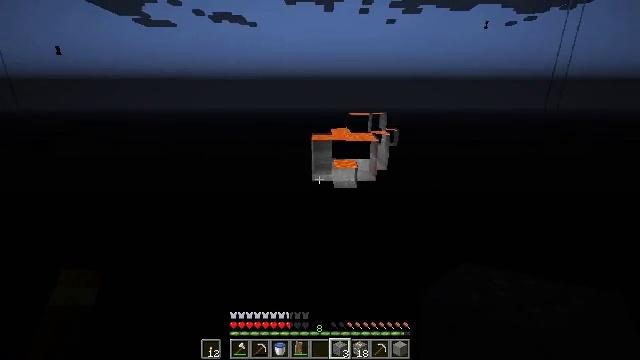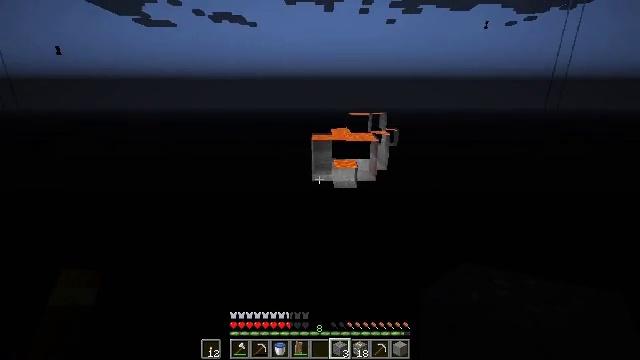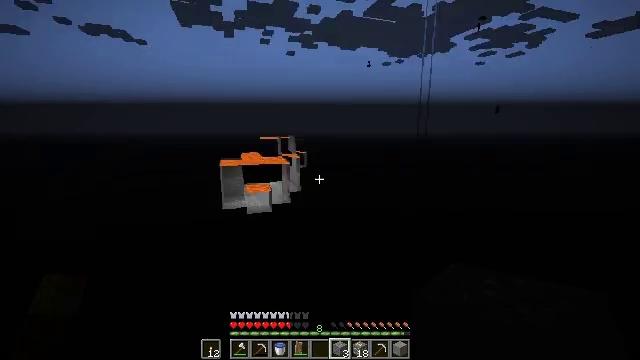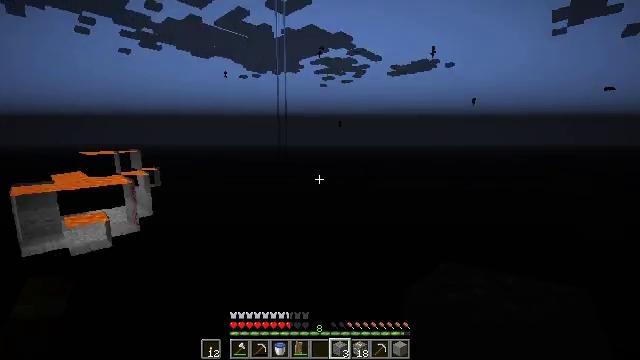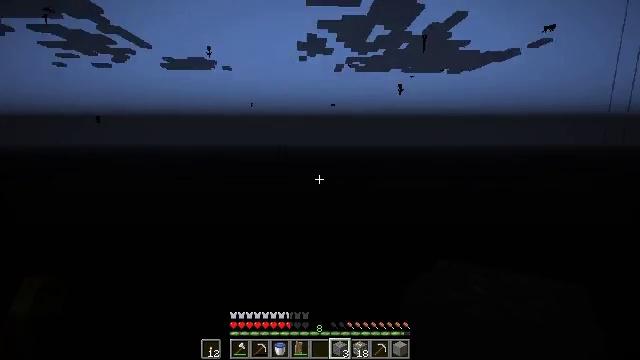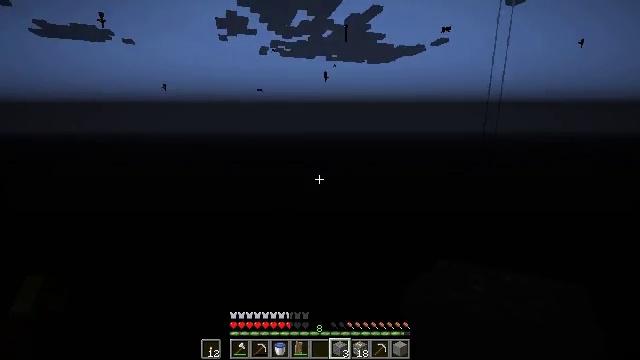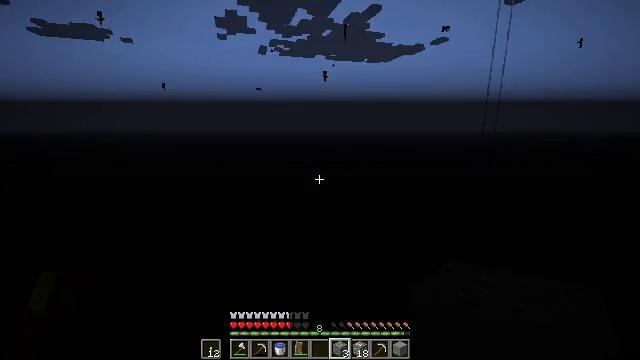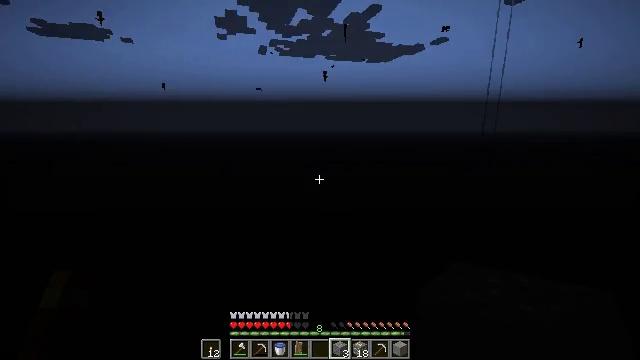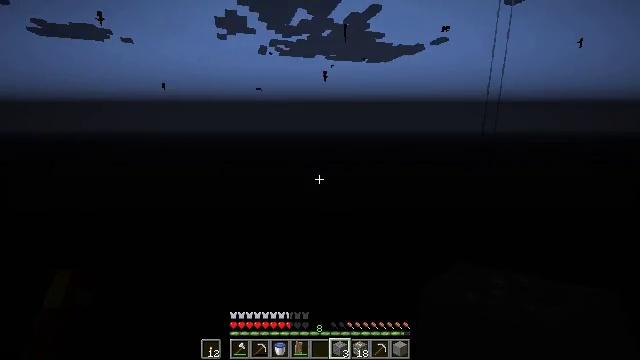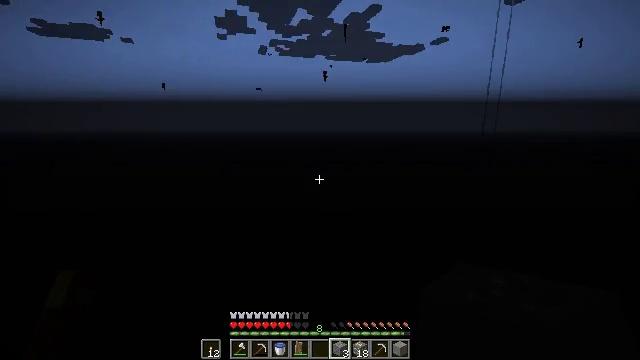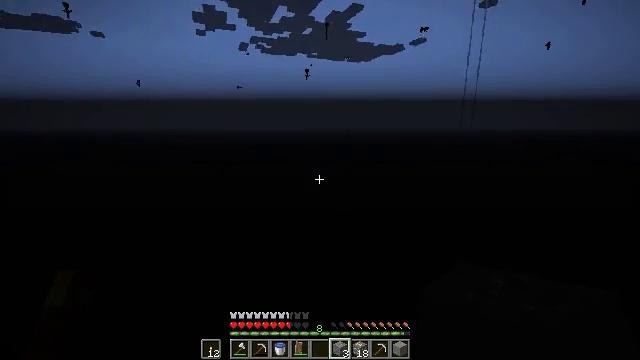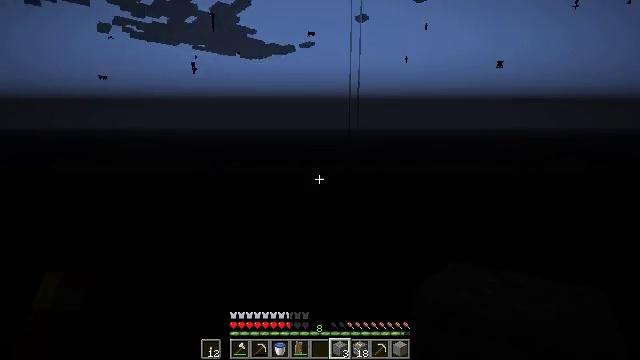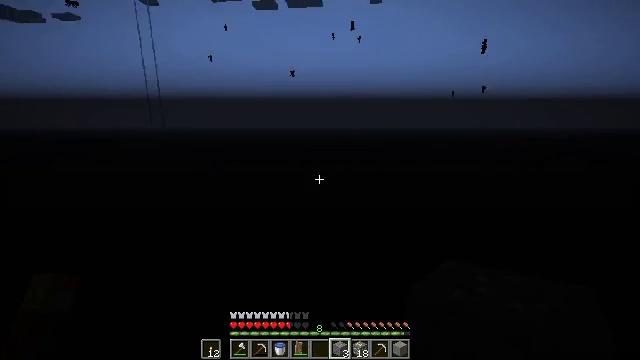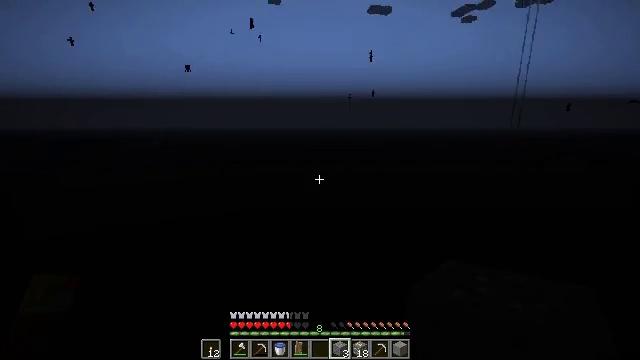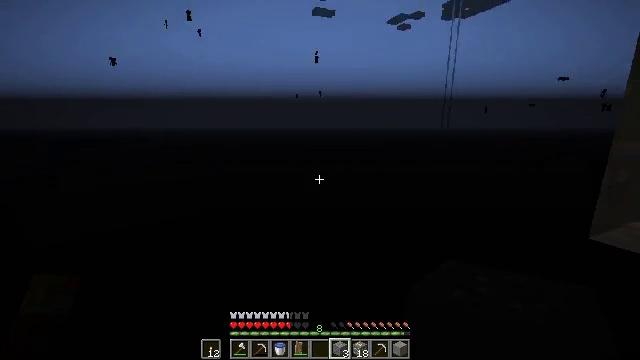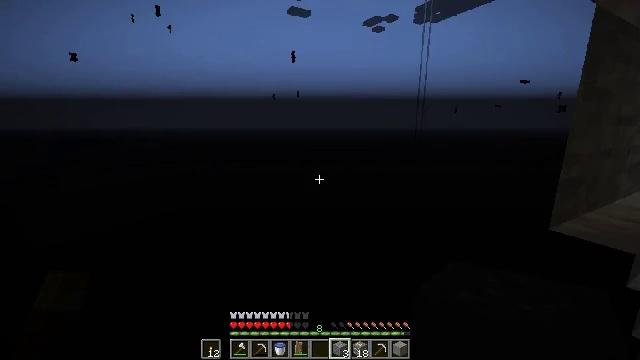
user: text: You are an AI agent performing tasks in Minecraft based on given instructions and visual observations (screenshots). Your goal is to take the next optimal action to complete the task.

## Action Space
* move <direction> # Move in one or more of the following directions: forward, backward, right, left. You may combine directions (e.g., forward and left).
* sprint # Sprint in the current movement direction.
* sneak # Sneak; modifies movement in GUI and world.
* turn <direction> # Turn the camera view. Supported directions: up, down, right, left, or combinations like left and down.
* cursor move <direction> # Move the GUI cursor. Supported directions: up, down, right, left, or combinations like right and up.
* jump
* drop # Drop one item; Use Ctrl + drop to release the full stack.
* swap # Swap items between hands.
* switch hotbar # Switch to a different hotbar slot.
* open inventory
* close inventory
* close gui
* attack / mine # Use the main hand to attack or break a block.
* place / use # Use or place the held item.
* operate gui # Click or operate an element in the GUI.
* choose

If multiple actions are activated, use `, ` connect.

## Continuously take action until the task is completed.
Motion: motion action
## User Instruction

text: Collect the composter for reuse.
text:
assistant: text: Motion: no_op
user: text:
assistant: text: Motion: turn right and up
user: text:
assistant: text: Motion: turn right and up
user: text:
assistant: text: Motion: turn right
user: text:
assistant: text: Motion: turn right and down
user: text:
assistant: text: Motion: no_op
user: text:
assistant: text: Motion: no_op
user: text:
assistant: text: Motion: no_op
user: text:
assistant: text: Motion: no_op
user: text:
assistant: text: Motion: turn right
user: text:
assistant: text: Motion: turn right
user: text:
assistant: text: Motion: turn right
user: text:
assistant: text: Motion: turn right
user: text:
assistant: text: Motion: turn right
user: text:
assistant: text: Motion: turn right
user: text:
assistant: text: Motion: no_op
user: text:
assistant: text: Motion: no_op
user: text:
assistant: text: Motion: no_op
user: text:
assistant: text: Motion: turn left
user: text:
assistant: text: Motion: turn left and up
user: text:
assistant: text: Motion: turn left and up
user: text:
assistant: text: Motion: turn left and up
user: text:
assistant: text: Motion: turn left and up
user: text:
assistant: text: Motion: turn left and up
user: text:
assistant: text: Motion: turn left and up
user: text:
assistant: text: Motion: turn left
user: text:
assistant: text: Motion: no_op
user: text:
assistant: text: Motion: no_op
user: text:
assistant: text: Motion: no_op
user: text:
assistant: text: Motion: turn left